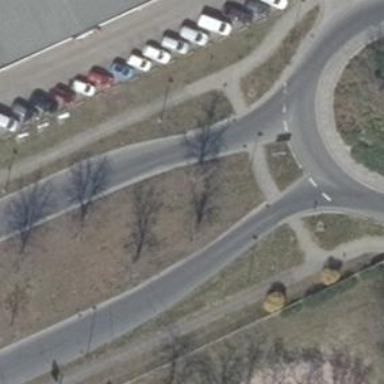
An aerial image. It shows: Uncontrolled road crossing with pedestrian island.